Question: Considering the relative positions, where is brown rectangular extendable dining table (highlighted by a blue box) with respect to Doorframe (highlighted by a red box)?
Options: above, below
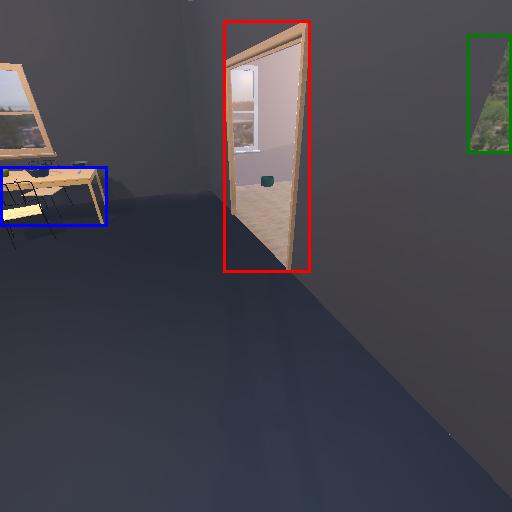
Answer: above